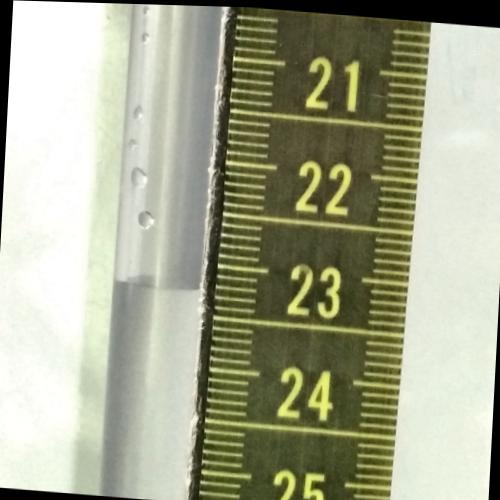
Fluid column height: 23.3 cm